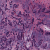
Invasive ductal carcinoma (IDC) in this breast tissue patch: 1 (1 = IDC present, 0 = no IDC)